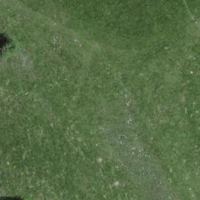
EUNIS habitat code: 24
Species observed at this site:
Gentianella campestris
Gentiana verna